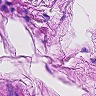
Metastatic tissue present: no